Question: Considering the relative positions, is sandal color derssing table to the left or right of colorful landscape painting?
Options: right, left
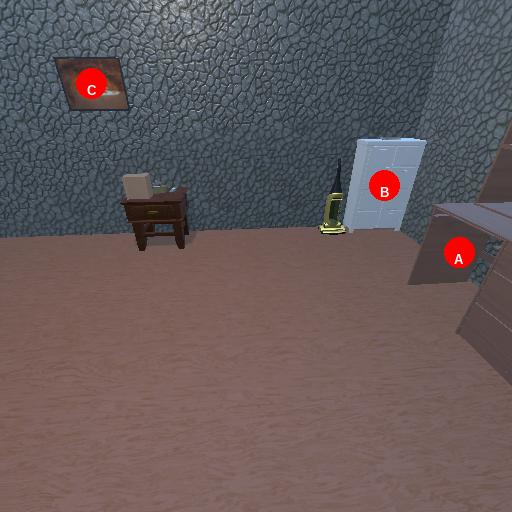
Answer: right